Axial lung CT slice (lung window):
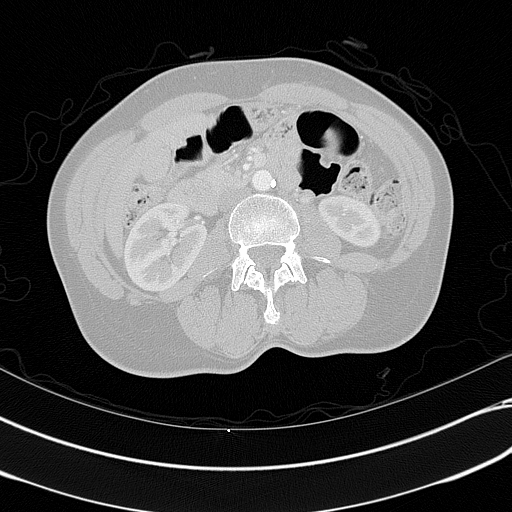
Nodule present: no